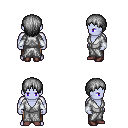
a pixel art fantasy rpg character, male body template, dark elf, purple skin, white robe, robe skirt, gray plain hairstyle, white cloth bracers, maroon shoes, four views (front, back, left, right), 2x2 character sprite sheet, small pixel art, hard edges, no anti-aliasing